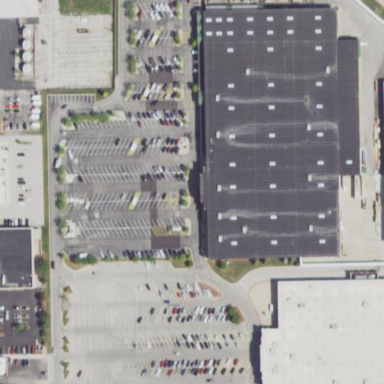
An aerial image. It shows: Retail area.